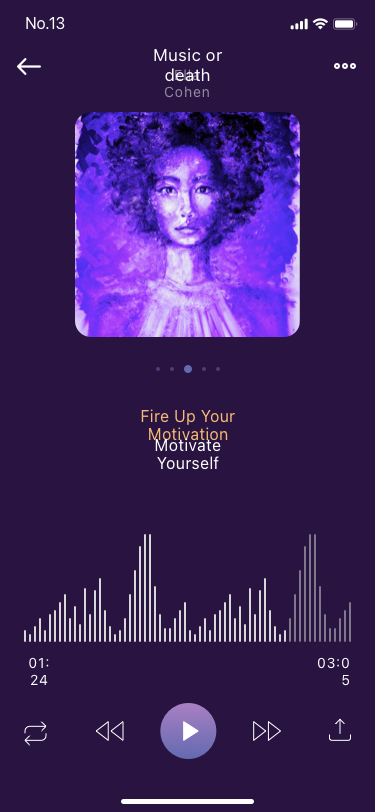
Text in this UI design:
01:24
03:05
Fire Up Your Motivation
Motivate Yourself
Music or death
Ella Cohen